Interaction volume radius: 10 \u00c5
Interaction volume height: 20 \u00c5
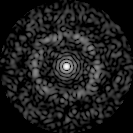
Disorder parameter: 0.8231